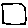
Label: square